Field crop: maize
Growth stage: 1
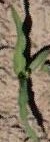
Species: maize